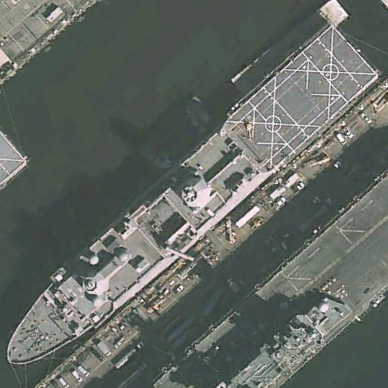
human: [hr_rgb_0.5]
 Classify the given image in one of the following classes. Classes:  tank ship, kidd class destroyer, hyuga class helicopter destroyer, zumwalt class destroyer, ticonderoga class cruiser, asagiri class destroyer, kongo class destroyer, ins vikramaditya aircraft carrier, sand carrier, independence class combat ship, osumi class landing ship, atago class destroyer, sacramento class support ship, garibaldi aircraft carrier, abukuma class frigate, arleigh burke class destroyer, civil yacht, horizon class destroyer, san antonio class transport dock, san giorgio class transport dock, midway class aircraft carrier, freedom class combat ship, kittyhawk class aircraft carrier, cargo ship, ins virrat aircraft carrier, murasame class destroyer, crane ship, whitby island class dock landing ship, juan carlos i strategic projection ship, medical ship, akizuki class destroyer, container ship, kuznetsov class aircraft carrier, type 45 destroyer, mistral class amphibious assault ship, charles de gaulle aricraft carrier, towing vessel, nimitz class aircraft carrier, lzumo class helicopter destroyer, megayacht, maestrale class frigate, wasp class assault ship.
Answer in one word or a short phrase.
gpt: San Antonio class transport dock